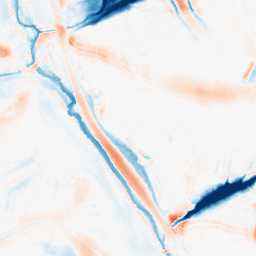
Category: morphological
Decomposition family: tophat_combined
Decomposition parameters: size: 20
Upsampling method: sinc_hamming
Upsampling parameters: scale: 8
kernel_size: 16
Upsampling scale: 8